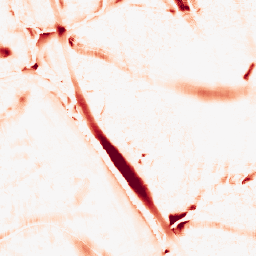
Category: morphological
Decomposition family: morphological_ellipse
Decomposition parameters: operation: opening
width: 30
height: 30
Upsampling method: nearest
Upsampling parameters: scale: 2
Upsampling scale: 2